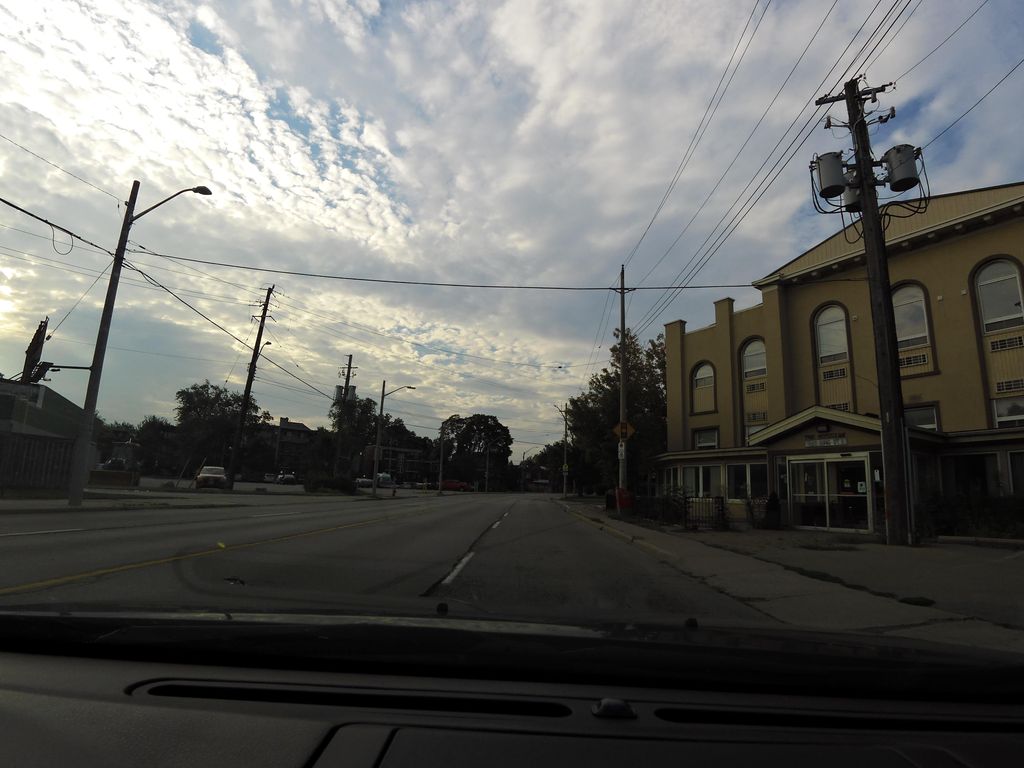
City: hamilton